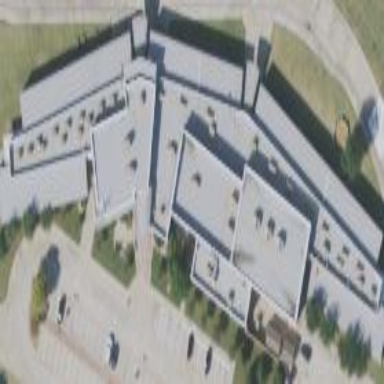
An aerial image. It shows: School building.